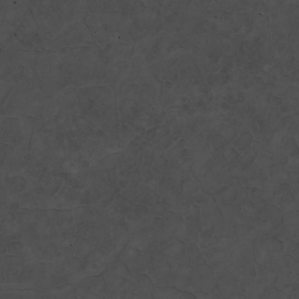
Label: non_frost